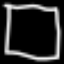
Label: square